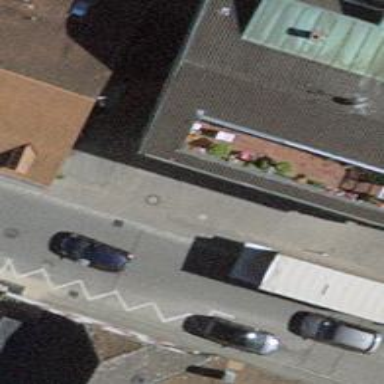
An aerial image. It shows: Beauty shop.